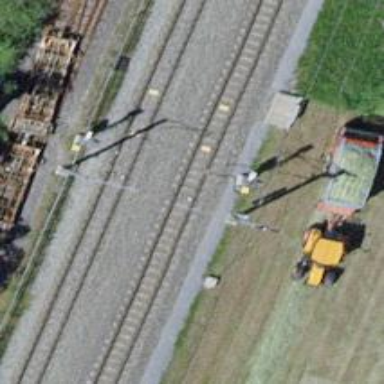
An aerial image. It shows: Railway signal.